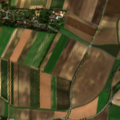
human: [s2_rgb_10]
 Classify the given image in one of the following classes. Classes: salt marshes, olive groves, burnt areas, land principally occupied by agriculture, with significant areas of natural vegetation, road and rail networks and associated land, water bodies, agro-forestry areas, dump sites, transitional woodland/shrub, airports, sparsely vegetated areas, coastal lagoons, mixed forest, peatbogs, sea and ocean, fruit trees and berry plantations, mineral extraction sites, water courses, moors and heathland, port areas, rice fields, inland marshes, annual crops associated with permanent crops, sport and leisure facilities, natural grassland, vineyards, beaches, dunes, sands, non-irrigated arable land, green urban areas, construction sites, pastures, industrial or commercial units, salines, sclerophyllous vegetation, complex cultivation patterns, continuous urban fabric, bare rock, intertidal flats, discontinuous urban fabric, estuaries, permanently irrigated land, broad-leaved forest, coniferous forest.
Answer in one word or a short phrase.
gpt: discontinuous urban fabric, industrial or commercial units, non-irrigated arable land, complex cultivation patterns